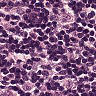
Metastatic tissue present: no